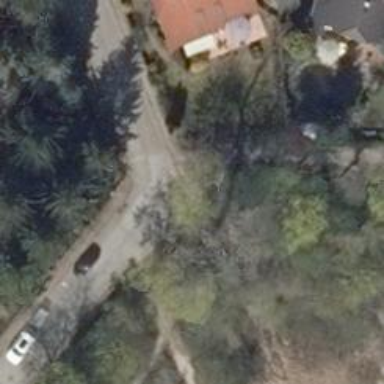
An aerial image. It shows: Residential road.